Aerial crown-view tile of a tropical tree (Barro Colorado Island, Panama), acquired 20241112:
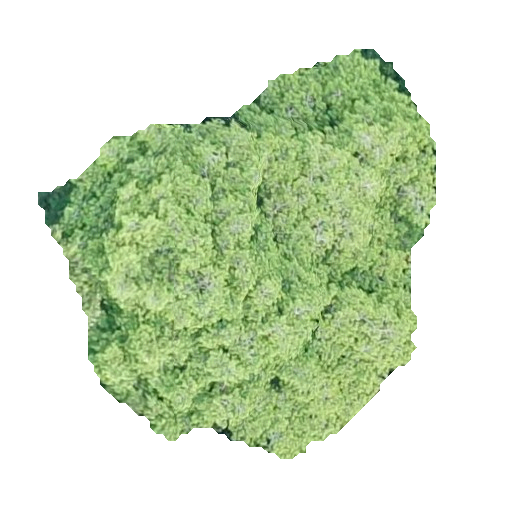
Species: Virola surinamensis
GBIF accepted scientific name: Virola surinamensis
Crown area: 170.433 m²